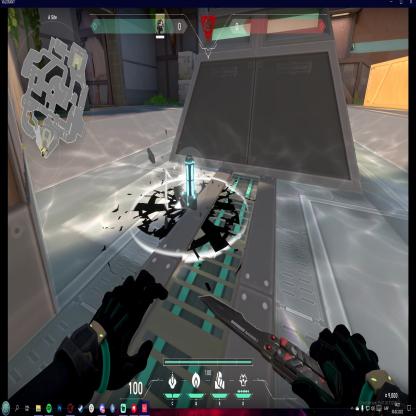
Label: planted spike